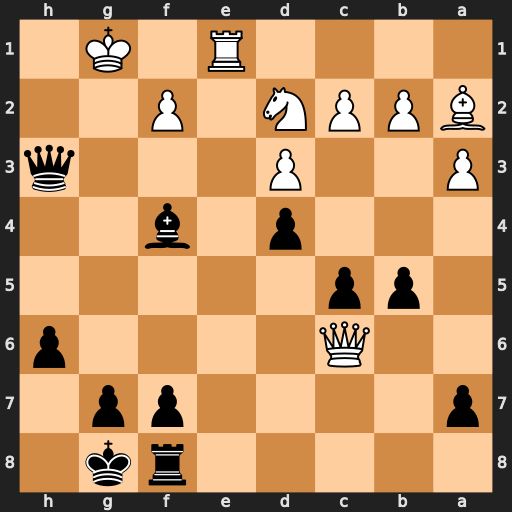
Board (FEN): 5rk1/p4pp1/2Q4p/1pp5/3p1b2/P2P3q/BPPN1P2/4R1K1
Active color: b
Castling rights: -
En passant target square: -
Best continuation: Bh2+ Kh1 Bg3+ Kg1 Qh2+ Kf1 Qxf2#